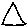
Label: triangle